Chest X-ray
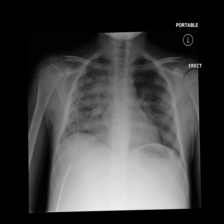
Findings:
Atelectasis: negative
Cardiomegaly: negative
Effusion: negative
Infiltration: positive
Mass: negative
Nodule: negative
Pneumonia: negative
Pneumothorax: negative
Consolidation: negative
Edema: negative
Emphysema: negative
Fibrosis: negative
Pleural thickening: negative
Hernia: negative